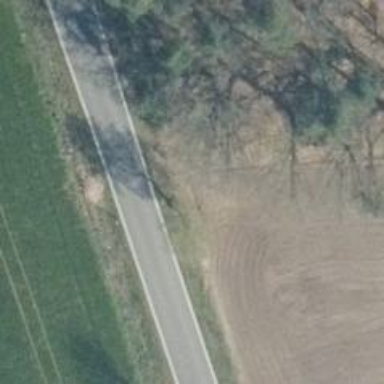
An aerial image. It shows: Tertiary road.